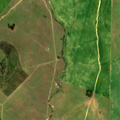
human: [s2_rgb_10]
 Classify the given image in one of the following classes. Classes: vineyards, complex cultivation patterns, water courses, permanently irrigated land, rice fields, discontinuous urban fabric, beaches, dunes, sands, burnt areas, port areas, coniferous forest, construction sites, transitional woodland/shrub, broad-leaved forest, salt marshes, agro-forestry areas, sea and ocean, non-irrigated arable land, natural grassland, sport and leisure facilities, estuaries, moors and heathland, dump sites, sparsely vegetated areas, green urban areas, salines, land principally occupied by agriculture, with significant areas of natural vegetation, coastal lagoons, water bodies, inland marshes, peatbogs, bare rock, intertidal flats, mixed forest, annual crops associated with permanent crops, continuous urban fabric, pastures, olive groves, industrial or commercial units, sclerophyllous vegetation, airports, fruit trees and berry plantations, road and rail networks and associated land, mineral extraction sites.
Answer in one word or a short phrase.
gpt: non-irrigated arable land